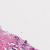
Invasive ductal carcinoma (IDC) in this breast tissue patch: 0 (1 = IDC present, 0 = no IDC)